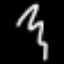
Label: squiggle